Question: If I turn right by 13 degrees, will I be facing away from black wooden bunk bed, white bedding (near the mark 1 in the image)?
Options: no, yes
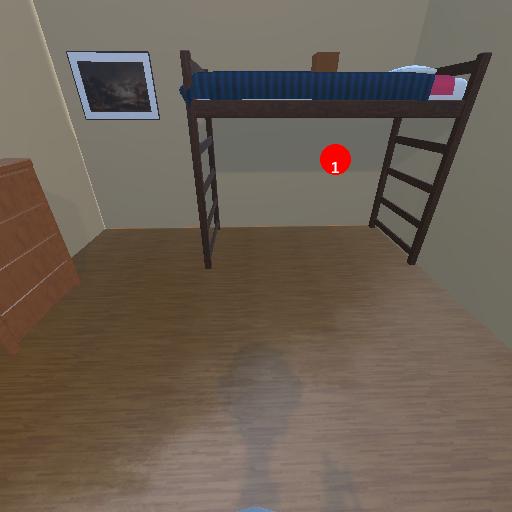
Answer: no